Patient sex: M
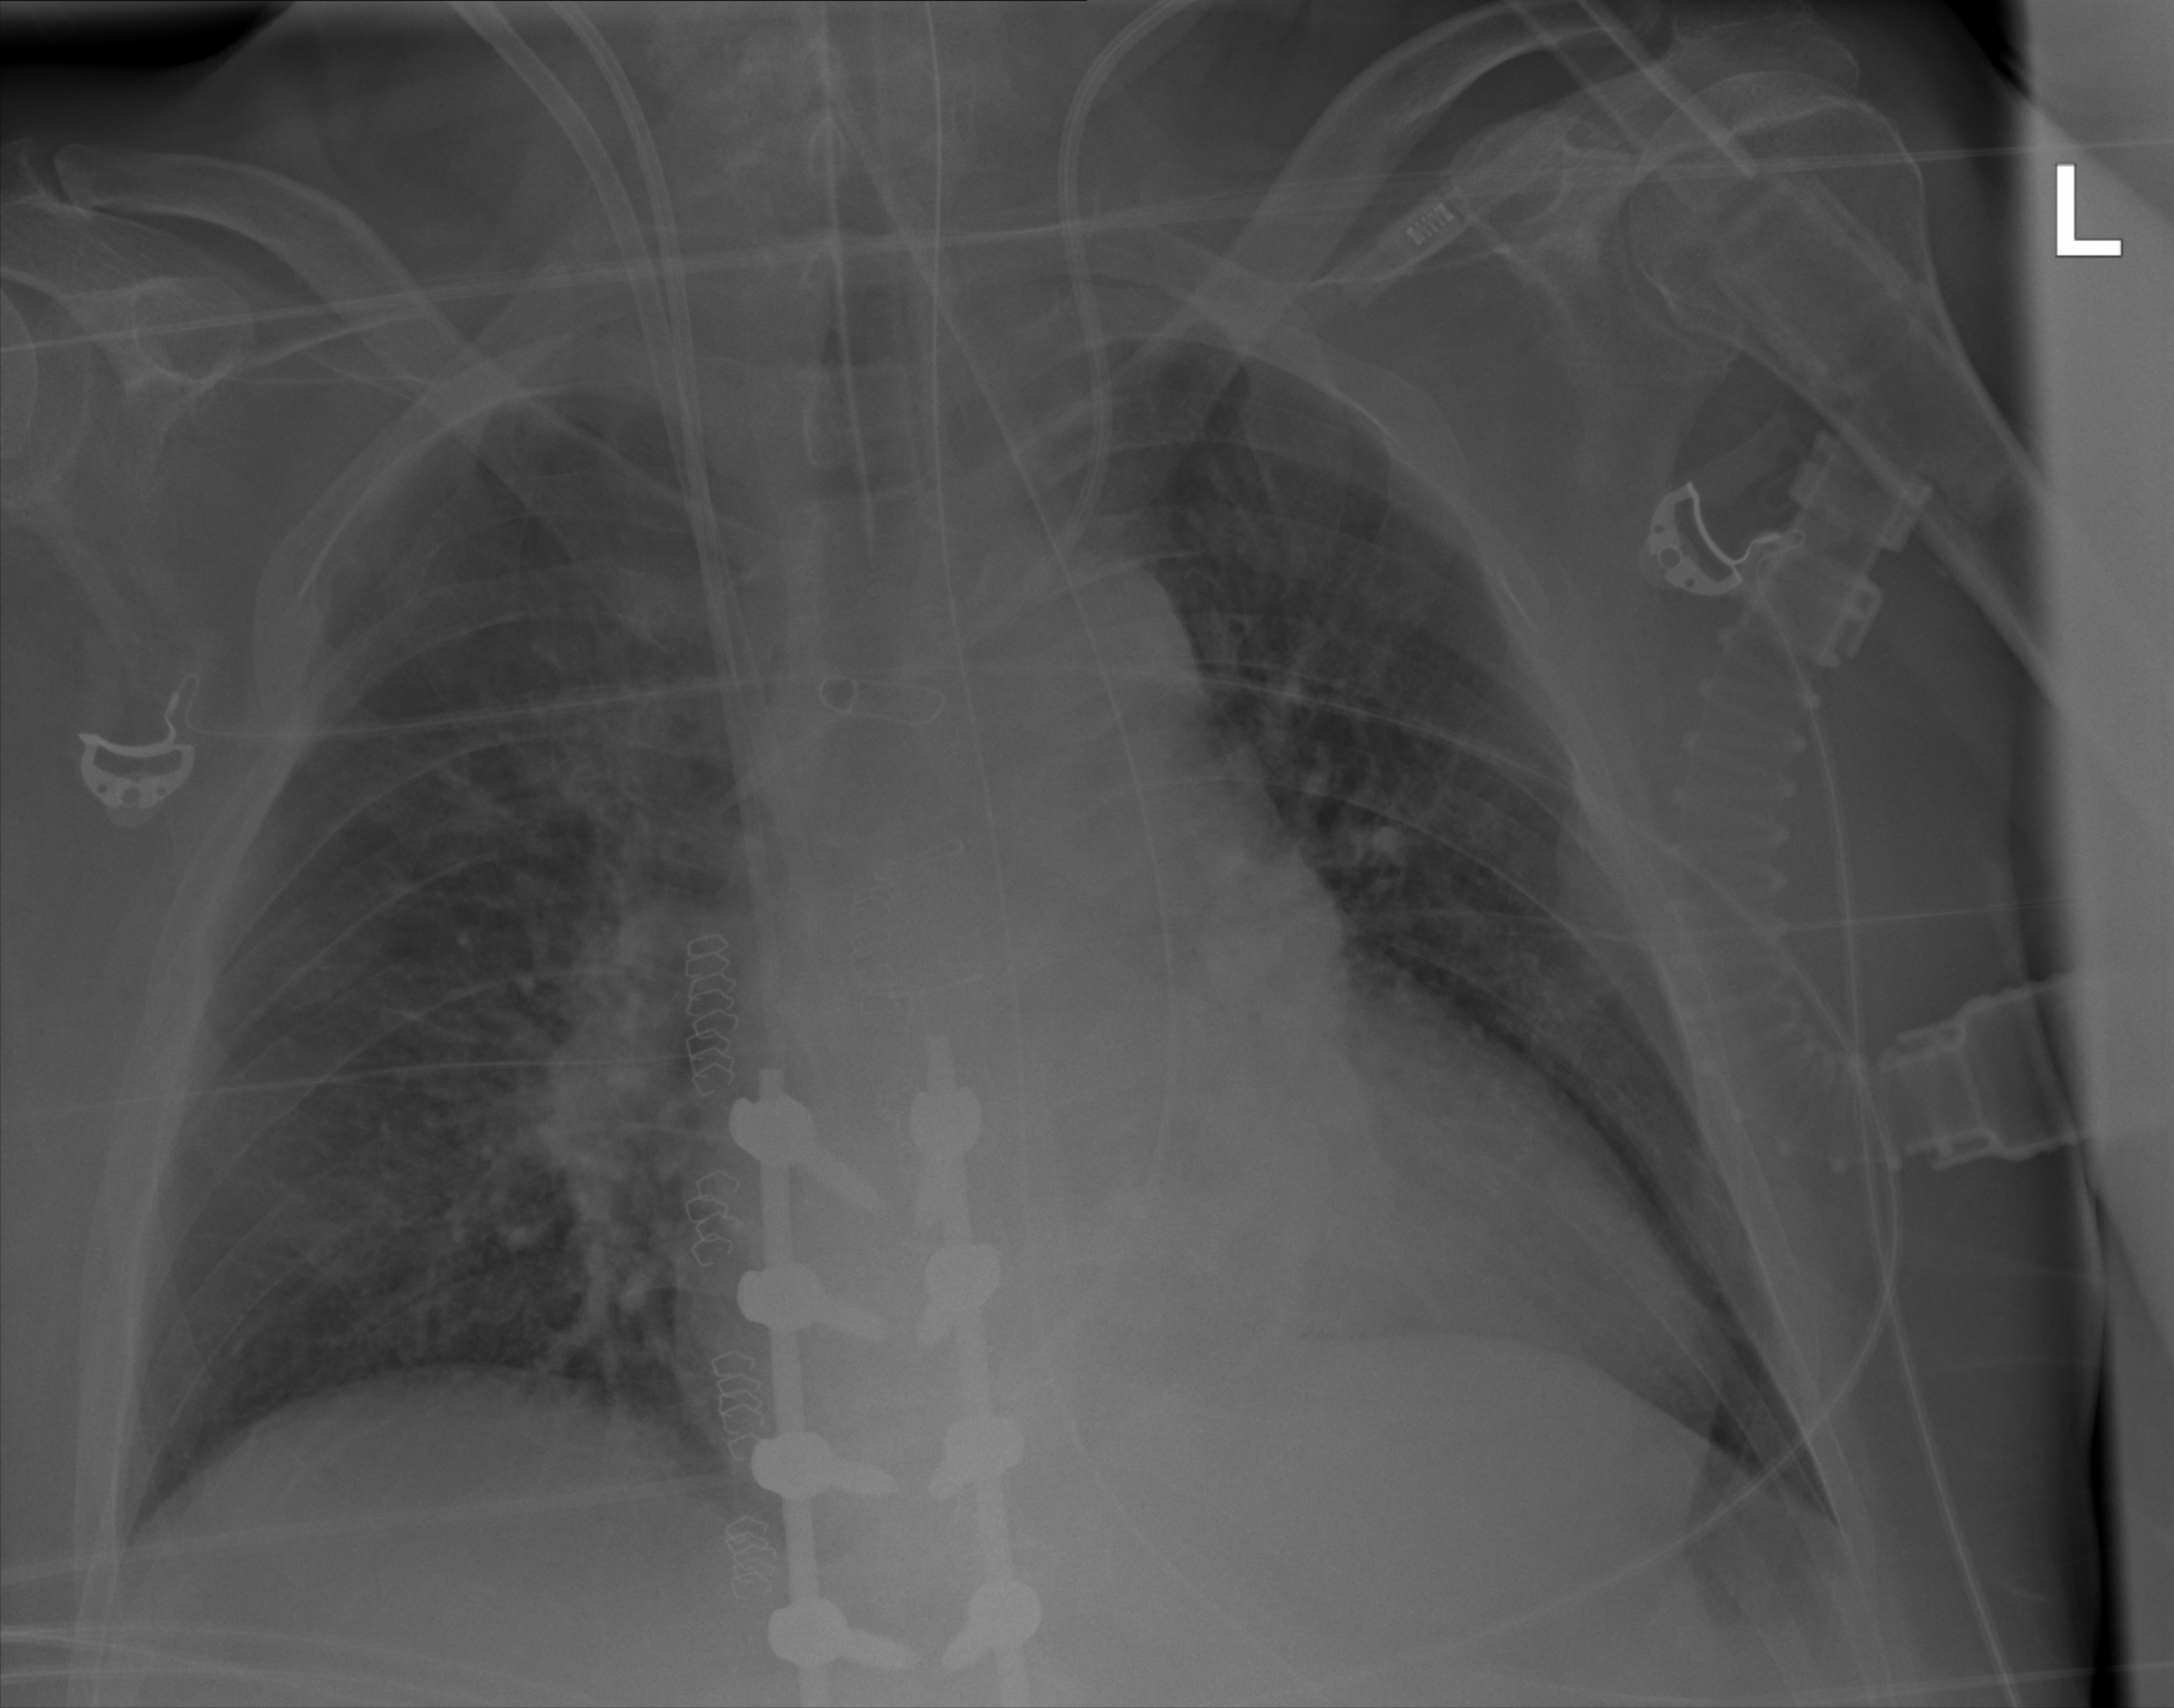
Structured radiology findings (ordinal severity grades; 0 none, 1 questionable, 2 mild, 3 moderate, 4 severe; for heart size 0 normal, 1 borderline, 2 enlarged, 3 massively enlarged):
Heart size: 2
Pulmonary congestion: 2
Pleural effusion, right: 0
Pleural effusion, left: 0
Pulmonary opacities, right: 2
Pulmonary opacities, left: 0
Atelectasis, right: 2
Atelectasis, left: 0